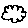
Label: cloud